Question: I have a database diagram and need to create a Database with different tables.

This is my code:
'''
use FirmaLieferungen;
drop table liefert;
drop table rabatt;
drop table artikel;
drop table firma;
SET DATEFORMAT dmy;
create table firma (
fnr integer primary key,
name char(10),
jahrgruendung integer, -- Grundungsjahr
land char(3)
);
insert into firma values (101,'Schwer' ,1890,'A' );
insert into firma values (102,'Schmal' ,1901,'CH' );
insert into firma values (103,'Tief' ,1945,'I' );
insert into firma values (104,'Breit' ,1950,'A' );
insert into firma values (105,'Leicht' ,1945,'F' );
insert into firma values (106,'Hoch' ,1920,'CH' );
insert into firma values (107,'Hell' ,1900,'A' );
create table artikel (
fnr integer,
lfdnr integer,
bezeichnung char(10),
preis decimal(6,2),
einheit char(3),
land char(3),
primary key(fnr, lfdnr),
foreign key(fnr) references firma
);
insert into artikel values (101,1,'Schaufel' ,12.30,'Stk','A' );
insert into artikel values (101,2,'Hacke' ,15.20,'Stk','F' );
insert into artikel values (102,1,'Spaten' ,13.00,'Stk','A' );
insert into artikel values (103,1,'Schere' , 8.00,'Stk','A' );
insert into artikel values (103,2,'Messer' ,10.60,'Stk','F' );
insert into artikel values (103,3,'Schnur' , 1.10,'m' ,'D' );
insert into artikel values (105,1,'Schnur' , 0.40,'m' ,'D' );
insert into artikel values (106,1,'Hacke' ,20.70,'Stk','CH' );
insert into artikel values (106,2,'Draht' , 0.60,'m' ,'CH' );
create table liefert (
fnrvon integer,
fnran integer,
fnr integer,
lfdnr integer,
datum date,
menge decimal(8,2)
primary key(fnrvon, fnran, fnr, lfdnr, datum),
foreign key(fnr, lfdnr) references artikel,
foreign key(fnr) references firma
);
insert into liefert values (101,102,101,1,'01.02.1999', 3.00);
insert into liefert values (101,102,101,1,'02.01.2000', 2.00);
insert into liefert values (101,104,101,2,'13.02.2000', 11.00);
insert into liefert values (101,104,101,1,'24.11.1999', 19.00);
insert into liefert values (101,105,103,3,'31.03.2001', 1553.00);
insert into liefert values (102,101,102,1,'21.04.1999', 28.00);
insert into liefert values (102,101,101,1,'11.12.1999', 1.00);
insert into liefert values (102,104,101,1,'04.07.2000', 63.00);
insert into liefert values (103,101,103,3,'21.04.1999', 3.25);
insert into liefert values (103,104,101,1,'08.02.1998', 17.00);
insert into liefert values (104,102,105,1,'19.11.2001', 132.50);
insert into liefert values (104,106,101,1,'04.07.2000', 22.00);
insert into liefert values (106,102,101,1,'07.08.2002', 81.00);
insert into liefert values (106,102,106,2,'01.06.2002', 21.30);
insert into liefert values (106,104,101,1,'26.09.2001', 2.00);
create table rabatt (
fnrvon integer,
fnran integer,
prozent decimal (5,2),
primary key (fnrvon, fnran),
foreign key (fnrvon, fnran) references firma
);
insert into rabatt values (101,102, 5.25);
insert into rabatt values (102,101, 5.50);
insert into rabatt values (101,103,15.75);
insert into rabatt values (103,102, 7.50);
insert into rabatt values (102,103,10.50);
insert into rabatt values (105,106, 5.25);
insert into rabatt values (104,101, 7.50);
select * from rabatt;
select * from firma;
select * from liefert;
select * from artikel;
'''
But there's an error in the 'rabatt' creation, it says that the last command is invalid.
> foreign key (fnrvon, fnran) references firma
This is somehow wrong, but I don't know why... Is the diagram wrong? There are also two keys going from 'liefert' to 'firma' how do I do this? Please help me!
Thanks! (I'm using Microsoft SQL Server 2008)
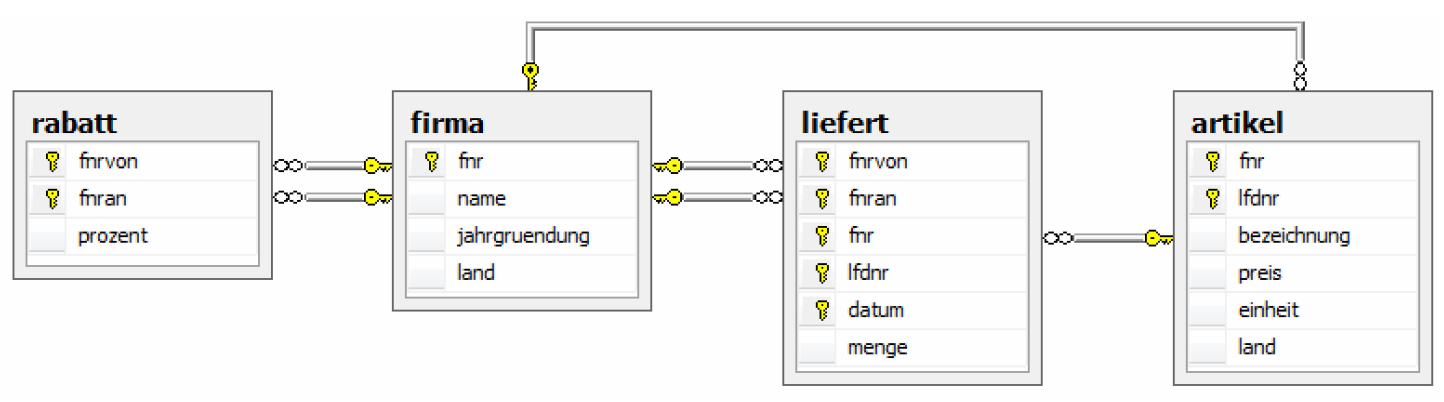
Answer: When you reference another table, you should specify which column(s) you are referencing.
So, for example:
'''
create table liefert (
fnrvon integer,
fnran integer,
fnr integer,
lfdnr integer,
datum date,
menge decimal(8,2)
primary key(fnrvon, fnran, fnr, lfdnr, datum),
foreign key(fnr, lfdnr) references artikel (fnr, lfdnr),
foreign key(fnr) references firma (fnr)
);
'''